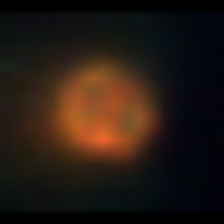
Taxon: NanoPlankton
Group: Other